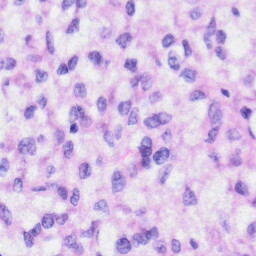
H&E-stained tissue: Liver